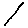
Label: line